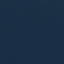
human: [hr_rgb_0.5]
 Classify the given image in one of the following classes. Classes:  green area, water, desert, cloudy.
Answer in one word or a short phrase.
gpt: water